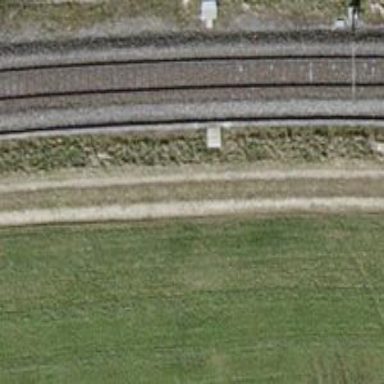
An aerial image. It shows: Grass track with grade4 quality surface.